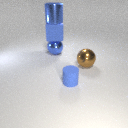
large brown metal sphere to the right of small blue rubber cylinder